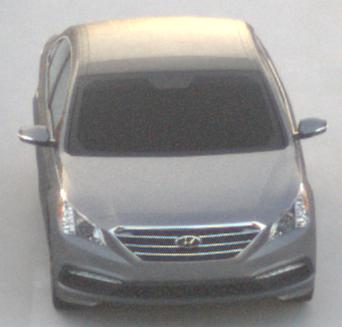
Make: Hyundai
Model: Sonata
Detailed model: Gen. 7
Model produced from: 2015
Model produced until: 2017
Doors: 4
Color: gray
Road condition: dry road
Daytime: sunrise or sunset
Contrast: low contrast